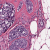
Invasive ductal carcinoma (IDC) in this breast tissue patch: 0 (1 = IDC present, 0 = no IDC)